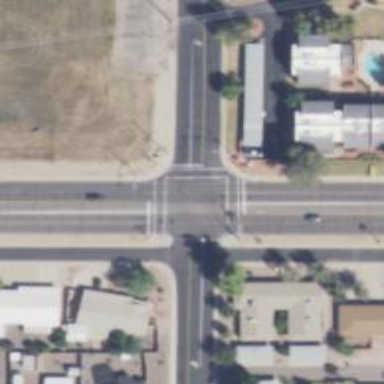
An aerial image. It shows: Solid stop line on the road.